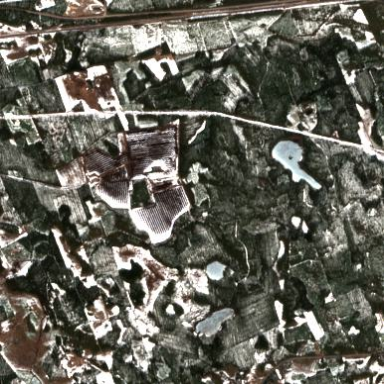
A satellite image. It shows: Bog wetland located in quarry area.